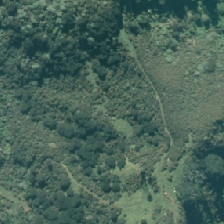
Land cover: grose_broom